Question: I have a basic CSS/html question about using html/CSS. I thought this was fairly basic and obvious, however it is not working as intended.

In this basic image, I would want the Labels to be to the right of Expertise
(creating a registration page where the user selects their Expertise)
I would believe this is basically
'''
<tr>
<td>Expertise</td>
<input type="checkbox" style="vertical-align: left; margin: 12px;"> Label </input><br>
<input type="checkbox" style="vertical-align: left; margin: 12px;"> Label 2 </input>
</tr>
'''
however this is not working as intended.
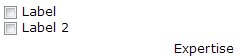
Answer: First of all your markup is invalid, 'table' element can only have elements which are meant for 'table' as their child elements i.e 'tbody, thead, th, tr, td' etc, and no other elements, instead you can place those checkboxes inside 'td'
Secondly input tag doesn't have any explicit closing tag, you need to self close it, else leave it without closing just like '<br>'
Third - Use 'label' tag instead of having stray text besides checkbox
<URL>
The right way
'''
<table>
<tr>
<td class="valign">
Expertise
</td>
<td>
<input type="checkbox" style="vertical-align: left; margin: 12px;" />
<label>Label</label><br />
<input type="checkbox" style="vertical-align: left; margin: 12px;" />
<label>Labe2</label>
</td>
</tr>
</table>
'''
CSS
'''
.valign {
vertical-align: top;
}
'''